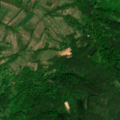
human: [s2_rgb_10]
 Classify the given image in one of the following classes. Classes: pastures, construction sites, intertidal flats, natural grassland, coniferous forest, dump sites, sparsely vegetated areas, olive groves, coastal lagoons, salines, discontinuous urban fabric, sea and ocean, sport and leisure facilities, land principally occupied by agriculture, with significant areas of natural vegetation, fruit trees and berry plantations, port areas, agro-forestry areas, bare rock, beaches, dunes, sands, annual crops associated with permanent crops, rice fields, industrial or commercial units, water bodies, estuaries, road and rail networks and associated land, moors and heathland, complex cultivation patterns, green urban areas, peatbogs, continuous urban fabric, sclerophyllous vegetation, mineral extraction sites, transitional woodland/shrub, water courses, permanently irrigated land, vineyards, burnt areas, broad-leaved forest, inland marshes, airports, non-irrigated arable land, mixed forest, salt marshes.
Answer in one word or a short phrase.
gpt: complex cultivation patterns, broad-leaved forest